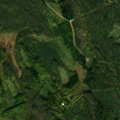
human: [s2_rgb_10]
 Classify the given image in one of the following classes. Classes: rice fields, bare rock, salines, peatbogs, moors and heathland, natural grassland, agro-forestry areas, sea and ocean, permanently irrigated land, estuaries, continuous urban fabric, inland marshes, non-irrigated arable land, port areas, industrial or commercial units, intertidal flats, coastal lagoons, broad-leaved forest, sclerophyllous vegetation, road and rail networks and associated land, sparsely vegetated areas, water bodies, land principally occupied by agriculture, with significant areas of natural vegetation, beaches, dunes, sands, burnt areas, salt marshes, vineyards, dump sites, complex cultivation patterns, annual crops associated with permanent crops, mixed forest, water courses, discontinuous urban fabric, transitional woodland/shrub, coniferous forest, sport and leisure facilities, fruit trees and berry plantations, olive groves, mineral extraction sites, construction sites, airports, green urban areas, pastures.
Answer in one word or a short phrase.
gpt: coniferous forest, mixed forest, transitional woodland/shrub, peatbogs